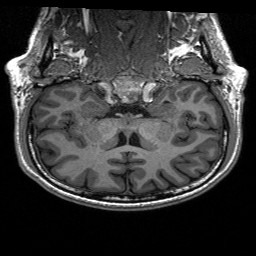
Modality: T1w
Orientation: sagittal
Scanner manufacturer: siemens
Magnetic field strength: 3 T
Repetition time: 2.3 s
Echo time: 0.00197 s